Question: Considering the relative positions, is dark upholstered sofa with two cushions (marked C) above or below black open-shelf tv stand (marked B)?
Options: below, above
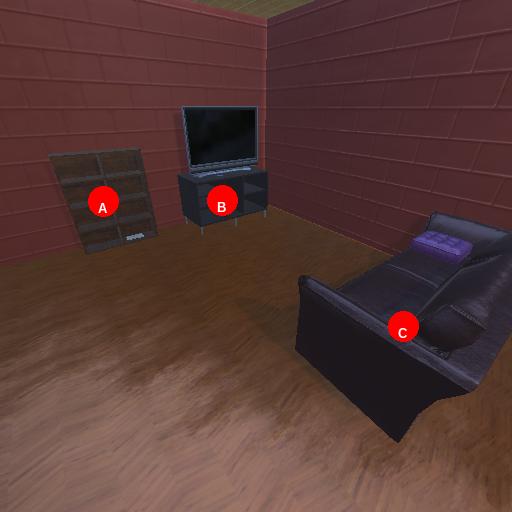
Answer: below